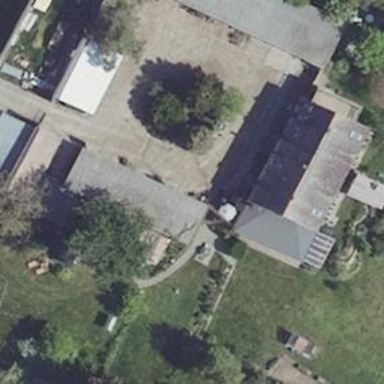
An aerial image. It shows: Shed building.